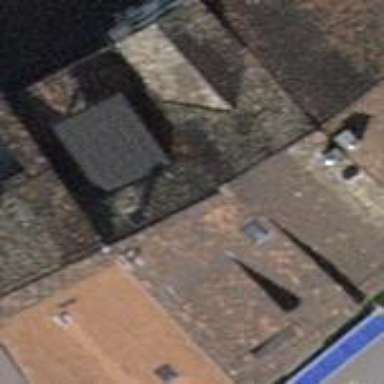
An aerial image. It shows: Gabled roof made of roof tiles on apartment building. The roof is oriented across the building.